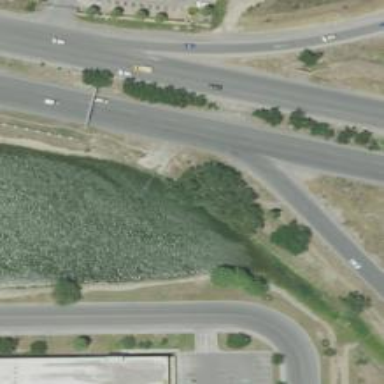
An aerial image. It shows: Trunk link highway.